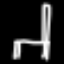
Label: chair